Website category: sports
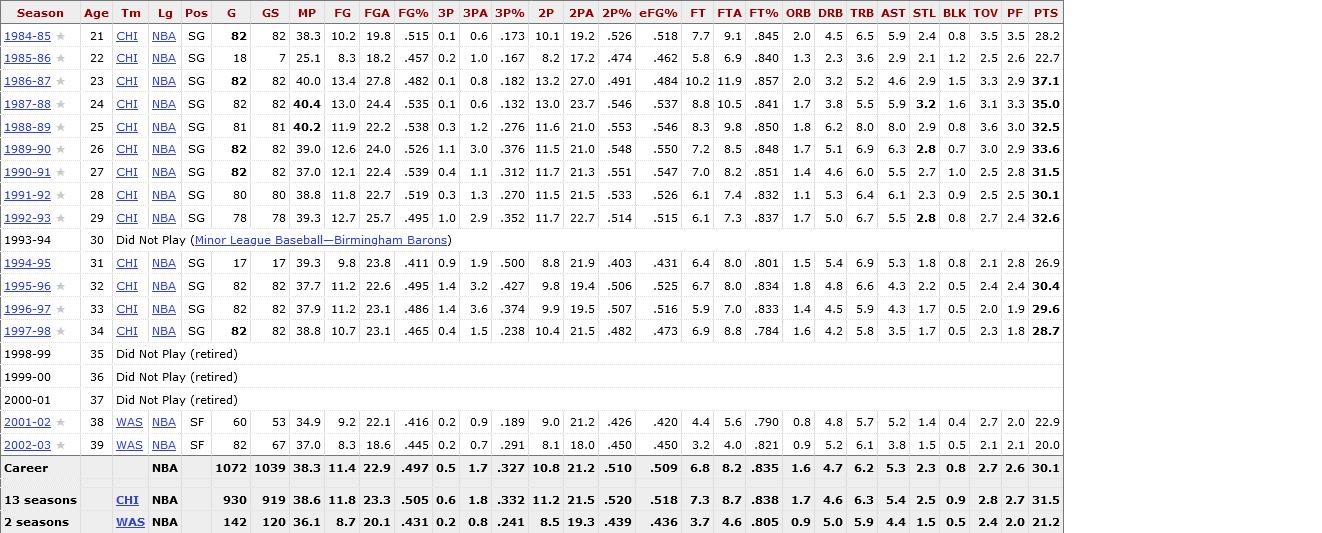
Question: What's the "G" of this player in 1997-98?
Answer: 82

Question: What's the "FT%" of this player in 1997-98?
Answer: .784

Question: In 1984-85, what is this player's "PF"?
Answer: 3.5

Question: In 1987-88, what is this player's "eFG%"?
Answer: .537

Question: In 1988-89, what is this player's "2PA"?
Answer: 21.0

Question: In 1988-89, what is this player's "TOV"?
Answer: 3.6

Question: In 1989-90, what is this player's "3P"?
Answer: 1.1

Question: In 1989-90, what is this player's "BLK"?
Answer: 0.7

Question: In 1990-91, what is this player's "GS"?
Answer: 82

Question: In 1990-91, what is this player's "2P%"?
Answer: .551

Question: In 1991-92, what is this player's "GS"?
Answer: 80

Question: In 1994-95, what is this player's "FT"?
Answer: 6.4

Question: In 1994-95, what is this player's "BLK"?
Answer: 0.8

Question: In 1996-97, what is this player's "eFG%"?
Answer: .516

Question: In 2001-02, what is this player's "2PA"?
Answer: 21.2

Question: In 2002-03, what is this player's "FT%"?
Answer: .821

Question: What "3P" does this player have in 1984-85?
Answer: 0.1

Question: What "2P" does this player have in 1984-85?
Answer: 10.1

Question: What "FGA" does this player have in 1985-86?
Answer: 18.2

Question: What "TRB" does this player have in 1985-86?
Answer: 3.6

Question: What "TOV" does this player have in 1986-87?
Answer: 3.3

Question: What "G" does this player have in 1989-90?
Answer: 82

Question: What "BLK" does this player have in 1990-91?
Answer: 1.0

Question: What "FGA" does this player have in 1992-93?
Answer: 25.7

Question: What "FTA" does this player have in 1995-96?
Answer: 8.0

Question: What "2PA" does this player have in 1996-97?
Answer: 19.5

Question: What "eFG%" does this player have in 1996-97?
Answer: .516

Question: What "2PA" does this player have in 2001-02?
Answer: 21.2

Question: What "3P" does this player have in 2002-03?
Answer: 0.2

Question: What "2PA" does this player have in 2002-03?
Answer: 18.0

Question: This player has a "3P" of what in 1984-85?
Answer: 0.1

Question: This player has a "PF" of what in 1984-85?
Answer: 3.5

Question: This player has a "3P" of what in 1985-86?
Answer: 0.2

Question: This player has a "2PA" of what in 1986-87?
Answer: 27.0

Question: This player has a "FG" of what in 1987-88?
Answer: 13.0

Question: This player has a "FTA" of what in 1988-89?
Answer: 9.8

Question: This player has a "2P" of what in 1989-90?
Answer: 11.5

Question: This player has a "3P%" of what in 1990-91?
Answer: .312

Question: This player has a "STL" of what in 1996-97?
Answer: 1.7

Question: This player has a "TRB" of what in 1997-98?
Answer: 5.8

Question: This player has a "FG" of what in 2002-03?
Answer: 8.3

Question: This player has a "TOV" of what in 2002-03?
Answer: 2.1

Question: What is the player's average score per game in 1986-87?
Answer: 37.1

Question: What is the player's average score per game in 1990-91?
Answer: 31.5

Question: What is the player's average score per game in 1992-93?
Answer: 32.6

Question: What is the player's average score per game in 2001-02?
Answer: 22.9

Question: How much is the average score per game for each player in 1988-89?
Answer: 32.5

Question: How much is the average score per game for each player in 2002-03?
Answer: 20.0

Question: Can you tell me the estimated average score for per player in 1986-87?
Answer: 37.1

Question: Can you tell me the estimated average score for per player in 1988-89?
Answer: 32.5

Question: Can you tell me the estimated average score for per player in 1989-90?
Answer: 33.6

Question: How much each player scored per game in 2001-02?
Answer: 22.9

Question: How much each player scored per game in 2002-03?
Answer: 20.0

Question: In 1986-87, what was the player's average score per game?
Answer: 37.1

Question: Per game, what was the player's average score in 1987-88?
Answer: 35.0

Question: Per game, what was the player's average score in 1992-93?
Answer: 32.6